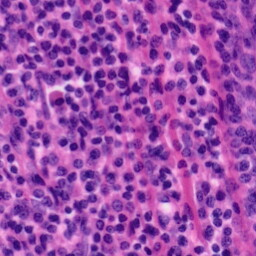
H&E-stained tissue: Tonsil